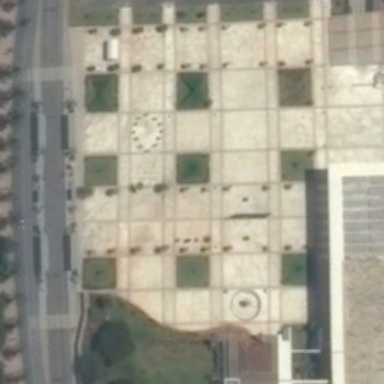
A square is near a road with green trees in two sides .